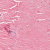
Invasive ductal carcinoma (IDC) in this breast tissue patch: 0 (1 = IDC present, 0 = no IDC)